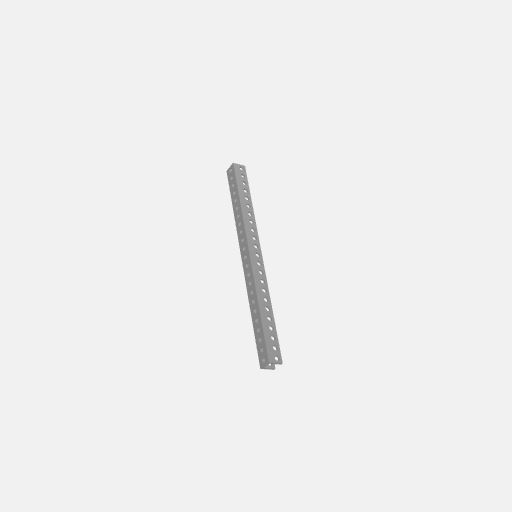
Part: UBeam23H